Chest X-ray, PA view. Patient: 54 years old, sex M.
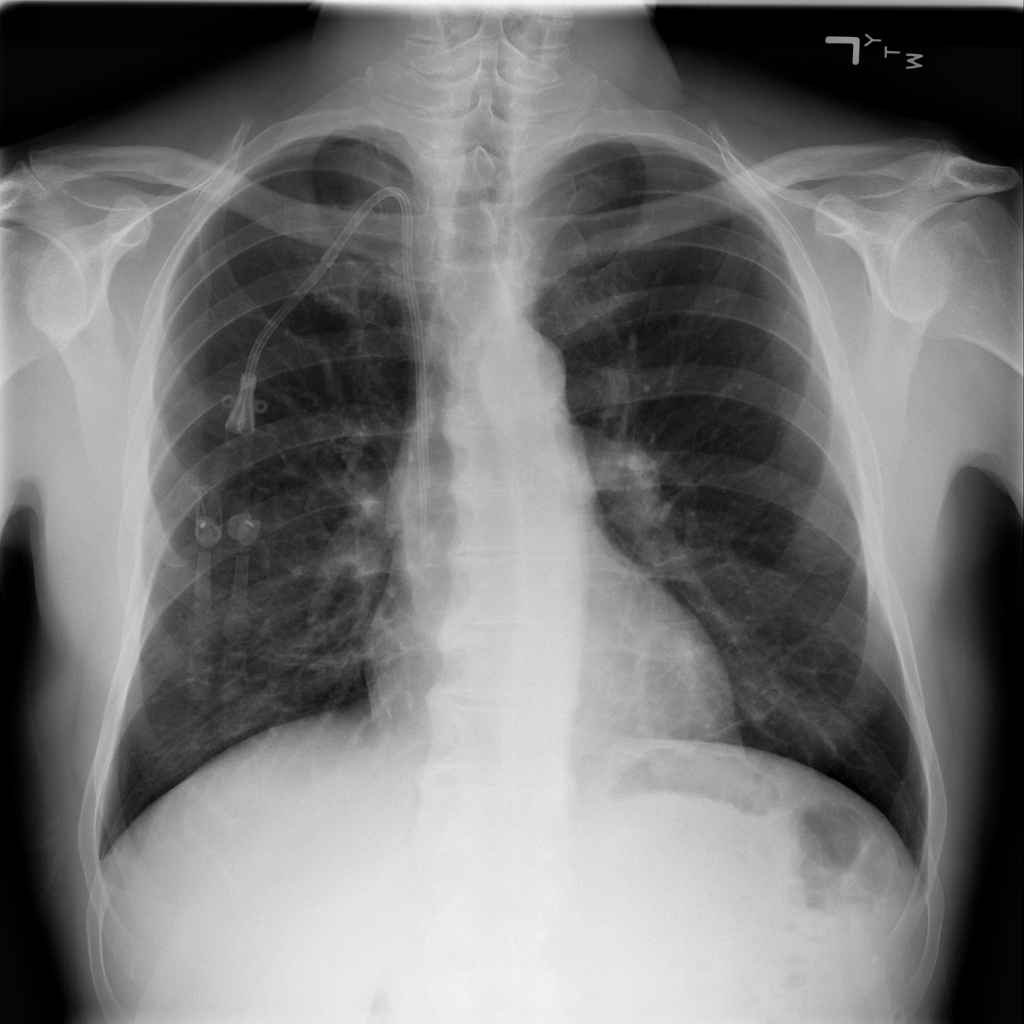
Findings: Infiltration